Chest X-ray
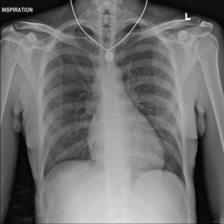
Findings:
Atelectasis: positive
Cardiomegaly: negative
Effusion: positive
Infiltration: negative
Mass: negative
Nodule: negative
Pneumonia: negative
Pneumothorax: negative
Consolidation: negative
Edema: negative
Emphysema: negative
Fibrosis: negative
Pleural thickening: negative
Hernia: negative